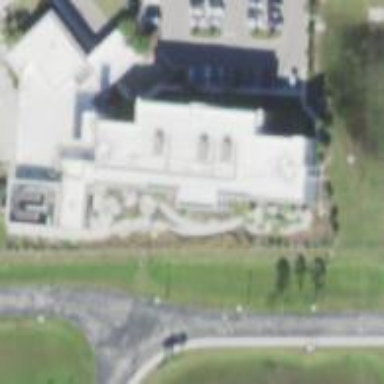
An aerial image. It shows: Healthcare facility identified as hospital.